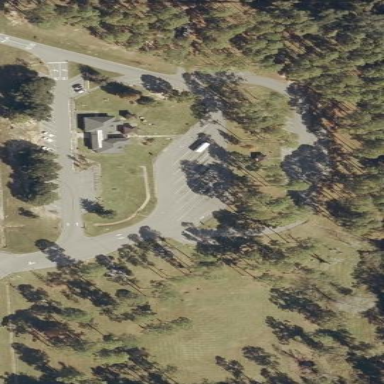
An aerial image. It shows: Rest area along the road.